Interaction volume radius: 5 \u00c5
Interaction volume height: 15 \u00c5
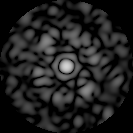
Disorder parameter: 0.7084